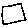
Label: square